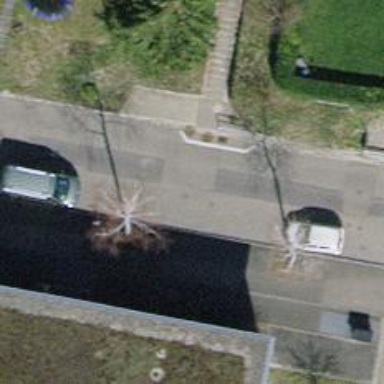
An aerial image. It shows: Single tag "natural: tree."